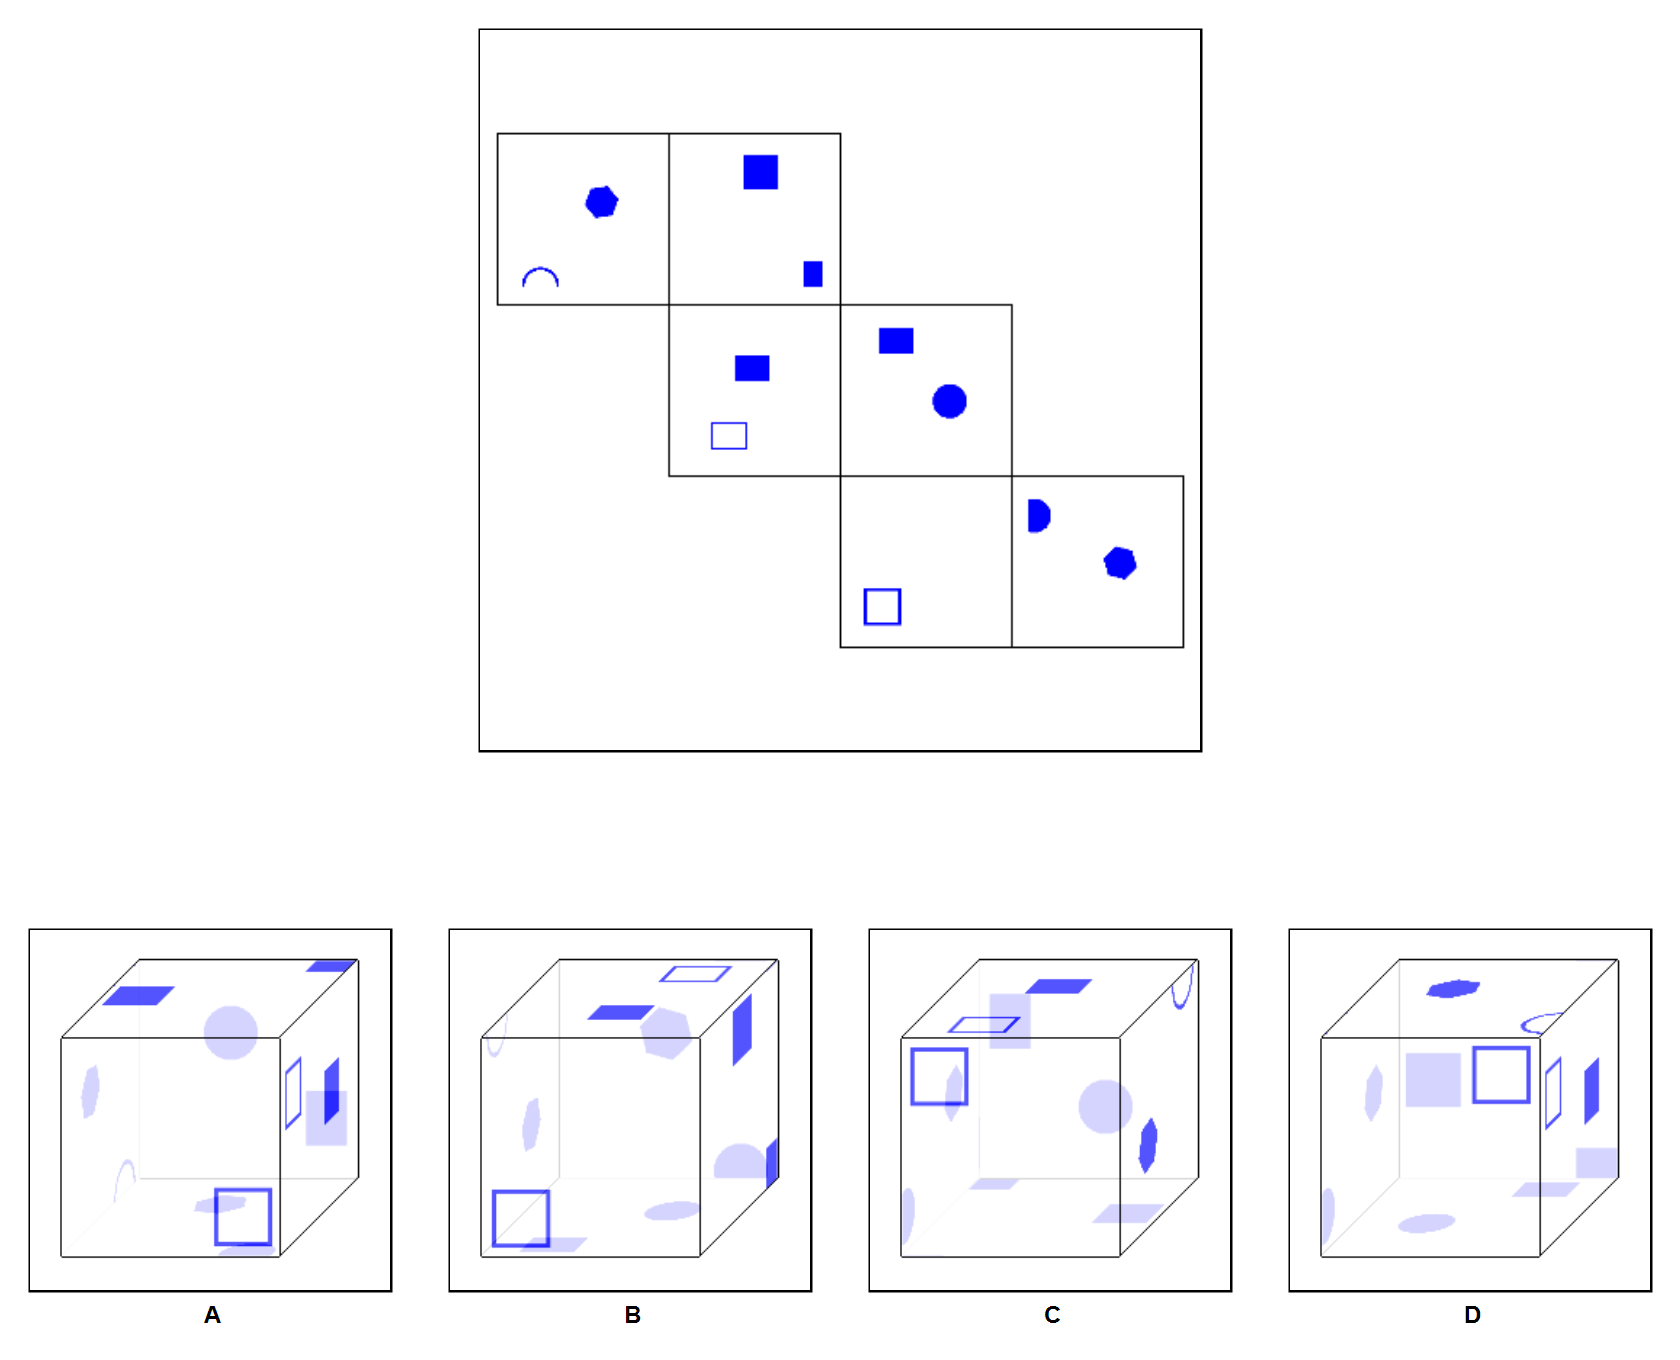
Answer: D